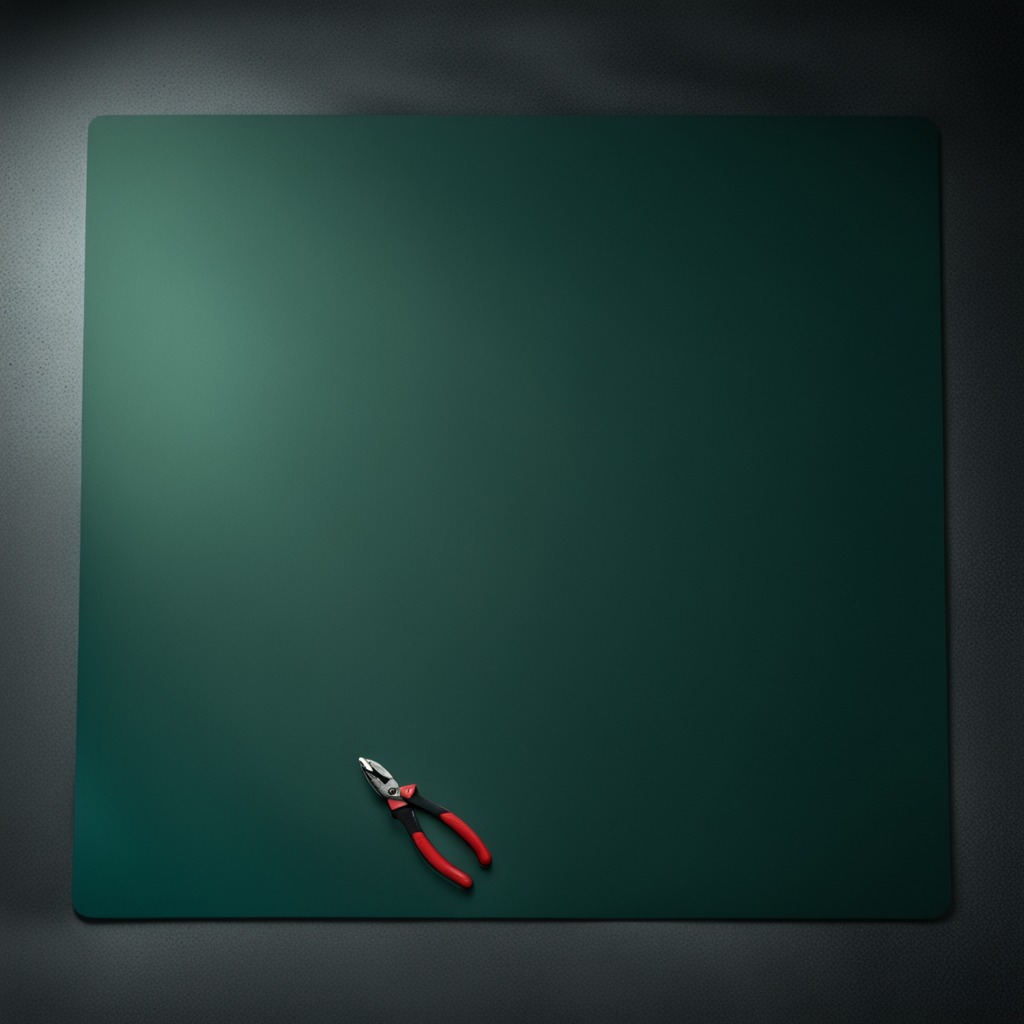
A plier lies on the clean granite tabletop covered with a green rubber mat inside a workshop at night dim ambient light soft shadows worn but beneath the mat